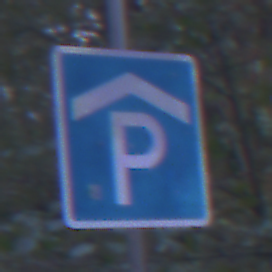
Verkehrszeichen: Parkhaus
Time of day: Night
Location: Outdoor (Suburban)
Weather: PartlyCloudy
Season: NotSpecified
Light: Artificial